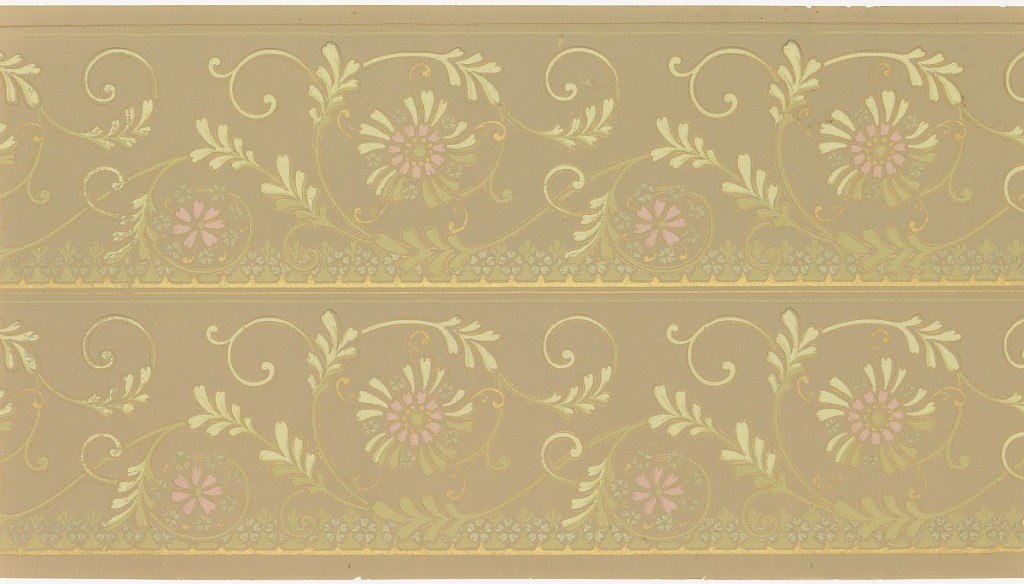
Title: Frieze
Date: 1905–1915
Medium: Machine-printed paper, liquid mica
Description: Printed two borders across the width. Foliate rinceau with a stylized flower at the center of each scroll. Printed in pink, light and midium green, and metallic gold on tan ground.